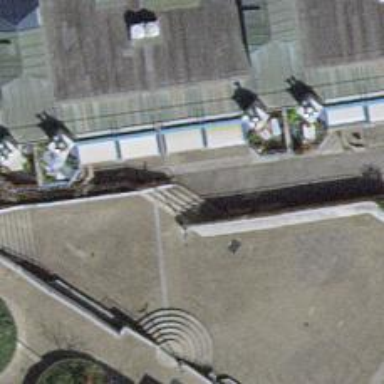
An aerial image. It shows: Set of concrete steps.